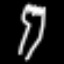
Label: fork